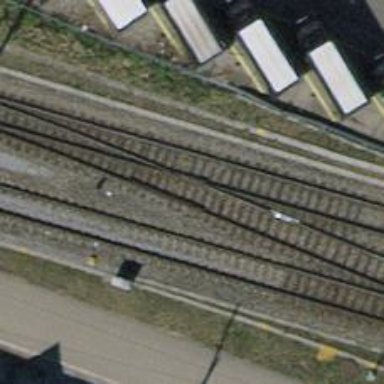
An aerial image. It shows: Railway yard with single rail track. The electrified track has contact line for power supply.